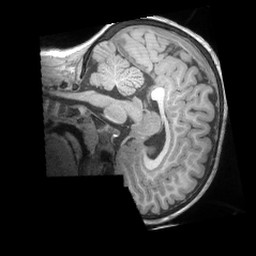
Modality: T1w
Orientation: sagittal
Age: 4
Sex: male
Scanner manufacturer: siemens
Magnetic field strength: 3 T
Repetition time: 2.53 s
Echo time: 0.00164 s